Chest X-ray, AP view. Patient: 58 years old, sex M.
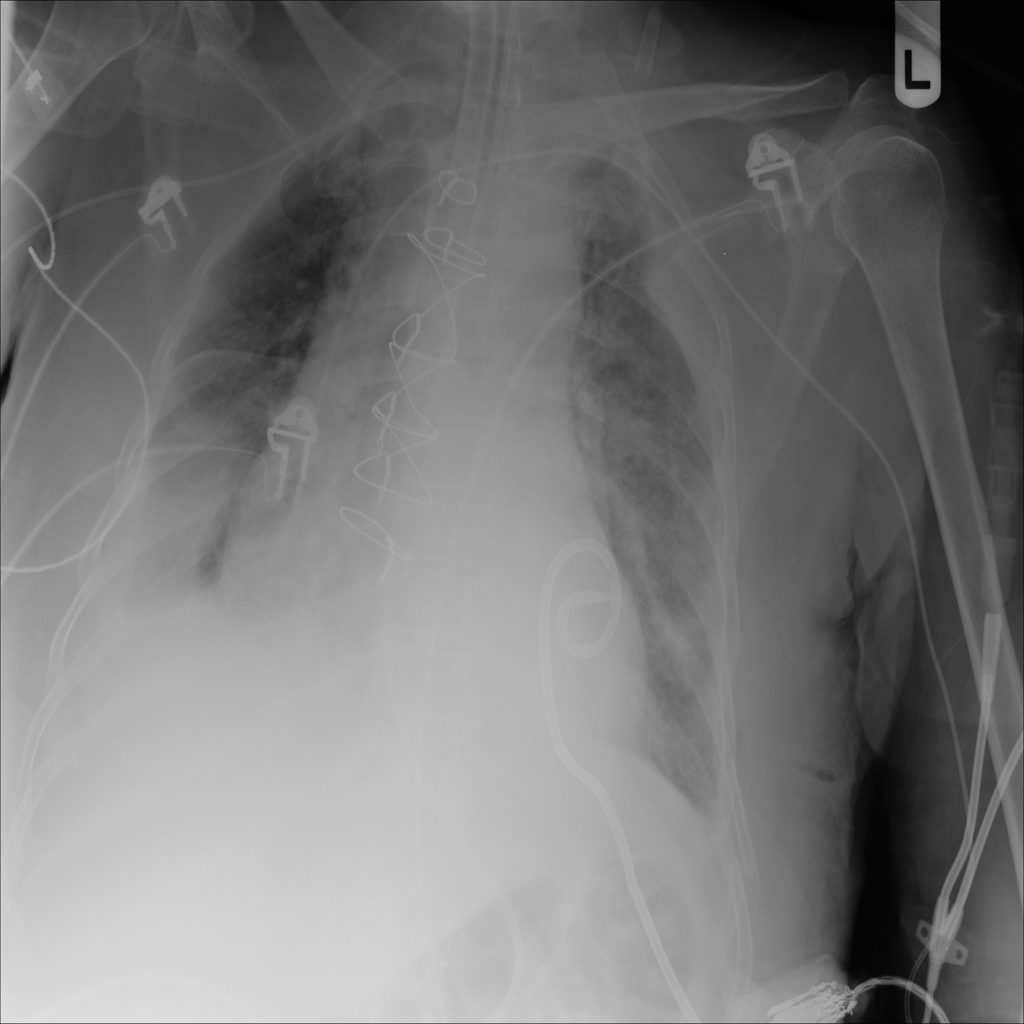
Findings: Edema, Pleural_Thickening